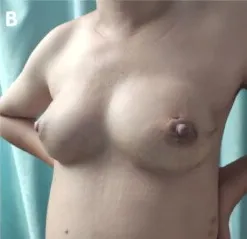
Follow-up 18 months after the operation. There is no tumor recurrence, the reconstructed breast was symmetrical, and the shape was excellent. (A-C) Post-surgery photographs taken from different angles.
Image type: medical_photograph (other_medical_photograph)